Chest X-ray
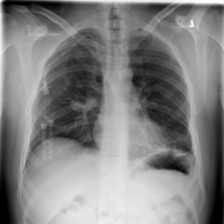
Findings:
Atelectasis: negative
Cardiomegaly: negative
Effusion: negative
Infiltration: positive
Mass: negative
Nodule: positive
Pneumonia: negative
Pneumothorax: negative
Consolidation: negative
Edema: negative
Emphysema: negative
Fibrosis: negative
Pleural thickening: negative
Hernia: negative